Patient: sex M, age 19
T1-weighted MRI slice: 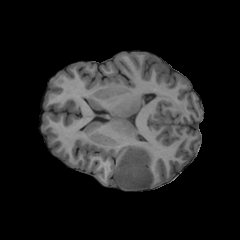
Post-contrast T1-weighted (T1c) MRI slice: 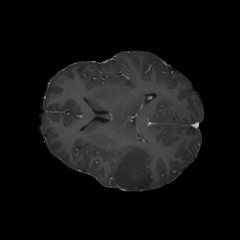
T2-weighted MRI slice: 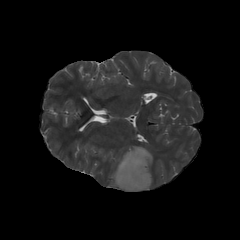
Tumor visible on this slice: yes
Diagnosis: Oligodendroglioma, IDH-mutant, 1p/19q-codeleted
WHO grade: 3